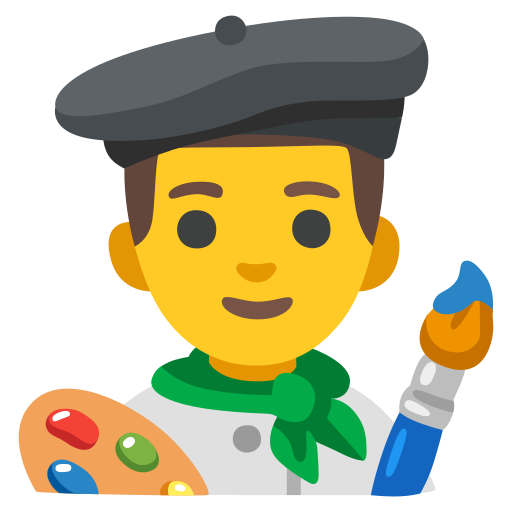
Emoji: 👨‍🎨